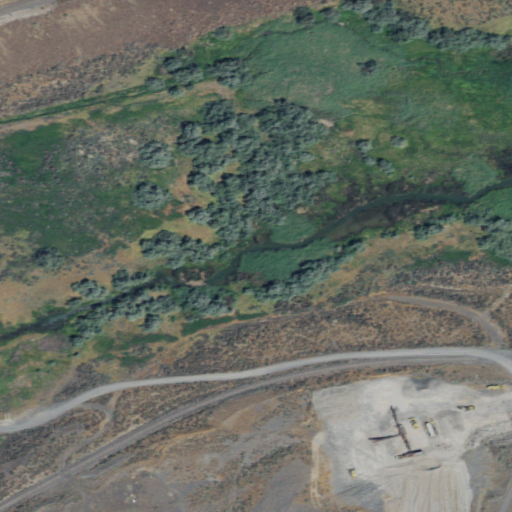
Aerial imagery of valley in Washington named Natural Corral containing shrub, herbaceous wetlands, cultivated crops, and low intensity development